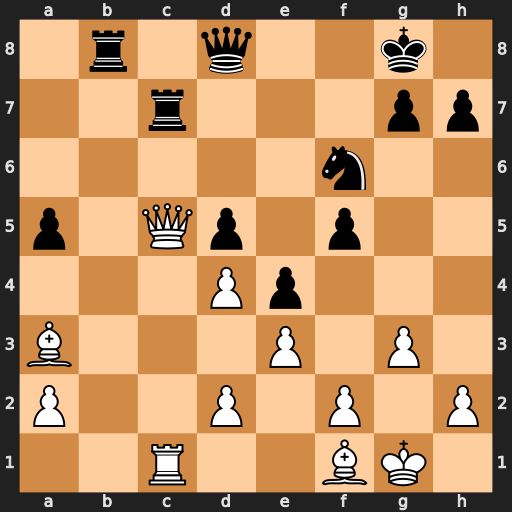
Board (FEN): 1r1q2k1/2r3pp/5n2/p1Qp1p2/3Pp3/B3P1P1/P2P1P1P/2R2BK1
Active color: w
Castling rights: -
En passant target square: -
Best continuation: Qxc7 Qxc7 Rxc7